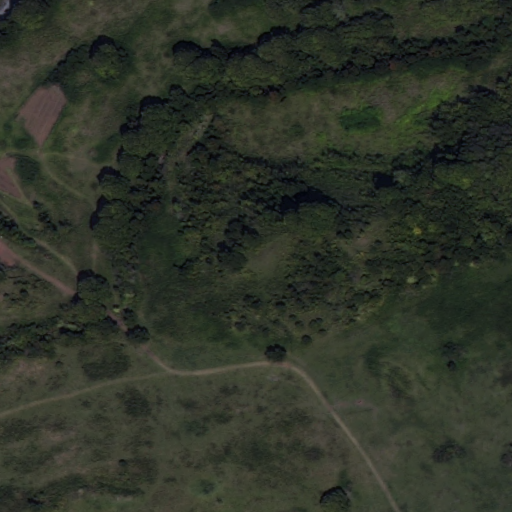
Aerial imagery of mountain in Hawaii named Helani containing only unknown